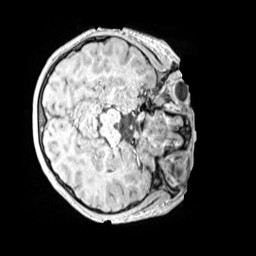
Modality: MP2RAGE
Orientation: axial
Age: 12
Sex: female
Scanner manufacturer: siemens
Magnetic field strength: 3 T
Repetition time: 4 s
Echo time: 0.00299 s